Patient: sex M, age 58
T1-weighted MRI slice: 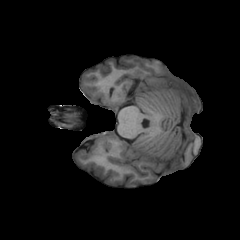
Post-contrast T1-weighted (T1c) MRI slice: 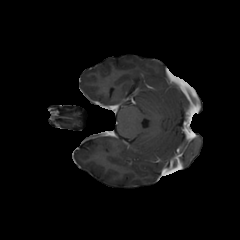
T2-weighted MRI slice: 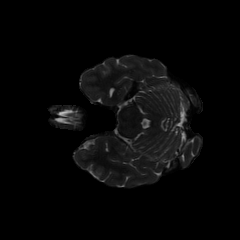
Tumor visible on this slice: no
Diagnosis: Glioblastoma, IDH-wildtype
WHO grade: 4